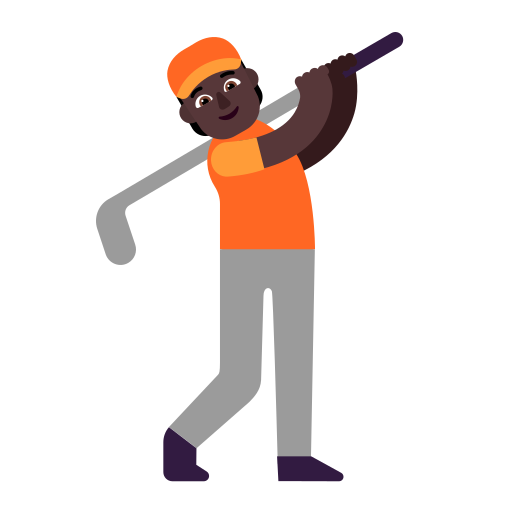
person golfing flat dark